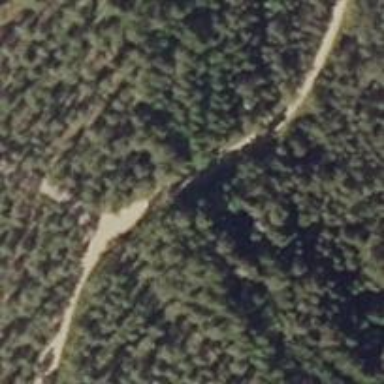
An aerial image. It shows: Bridged brideway.